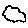
Label: cloud